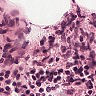
Metastatic tissue present: no